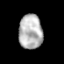
Tissue: prostate
Cell type: T cells
Senescence score: 0.6923
Nuclear area (px): 800
Mean DAPI intensity: 181.744